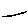
Label: line